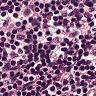
Metastatic tissue present: no